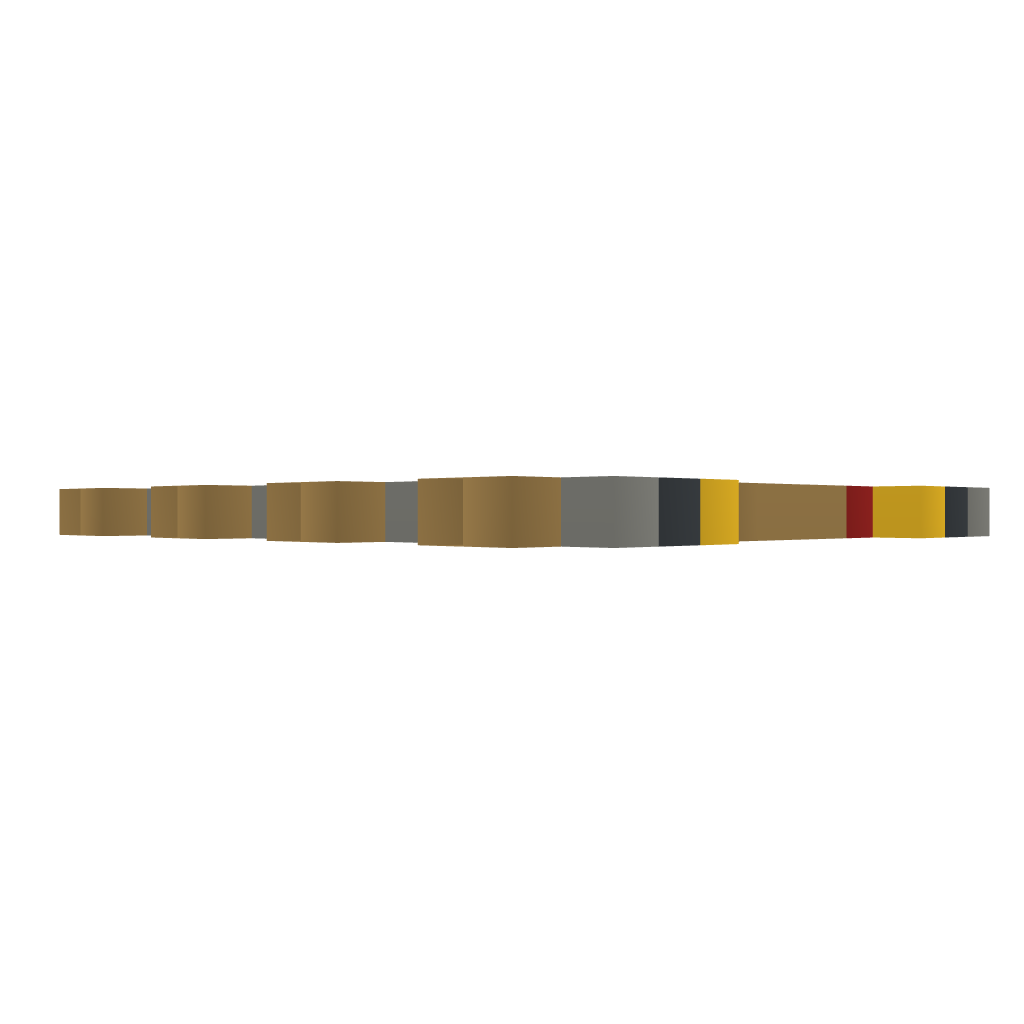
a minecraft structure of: Powered Rail